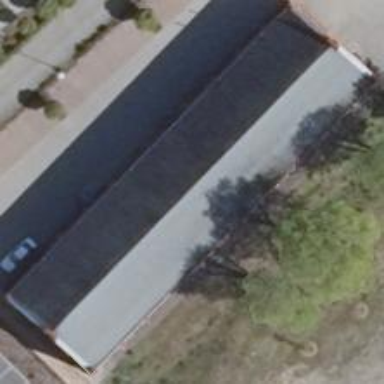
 oriented along the structure. The roof is painted grey."